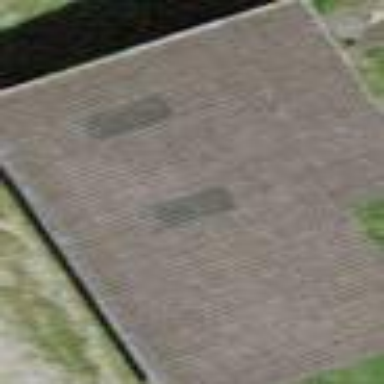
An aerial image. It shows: View of roof of building.